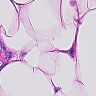
Metastatic tissue present: no